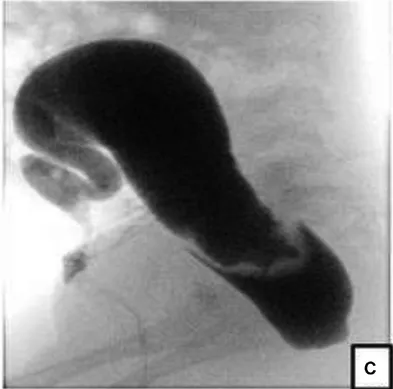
High-pressure distal colostogram lateral views (case 1). (
c
) Progression of the extraperitoneal contrast extravasation.
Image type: radiology (x_ray)